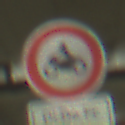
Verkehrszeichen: VerbotKraftraeder
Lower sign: ZeitangabenMitBeschraenkungAufWochentage3
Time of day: NotSpecified
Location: Indoor (Special)
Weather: NotSpecified
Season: NotSpecified
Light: Artificial